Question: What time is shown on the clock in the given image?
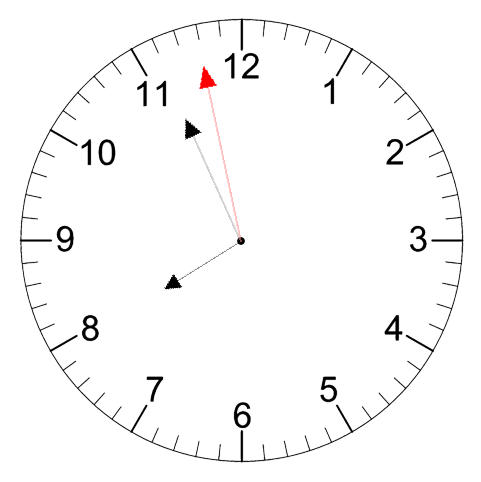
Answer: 07:55:58